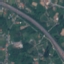
Label: Highway